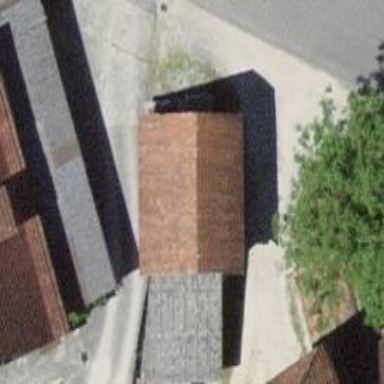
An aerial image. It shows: Rural barn.